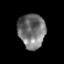
Tissue: skin
Cell type: Epithelial cells
Senescence score: 0.06957
Nuclear area (px): 918
Mean DAPI intensity: 113.78